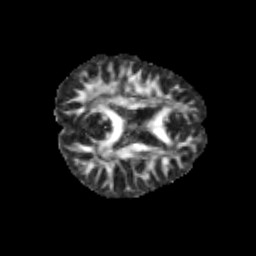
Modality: FA
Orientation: axial
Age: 11
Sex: female
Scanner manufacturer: siemens
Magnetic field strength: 3 T
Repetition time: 3.8 s
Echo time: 0.07 s